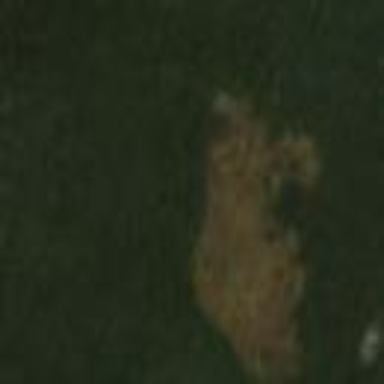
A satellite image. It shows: Savanna grassland.